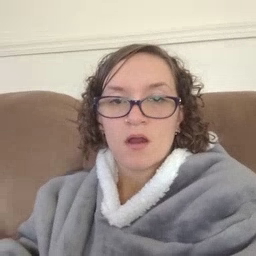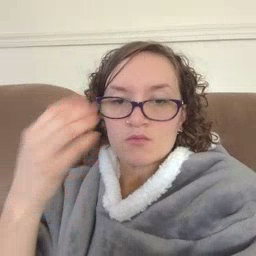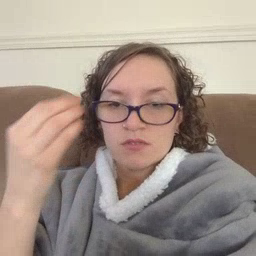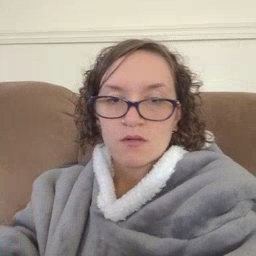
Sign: outside